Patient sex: F
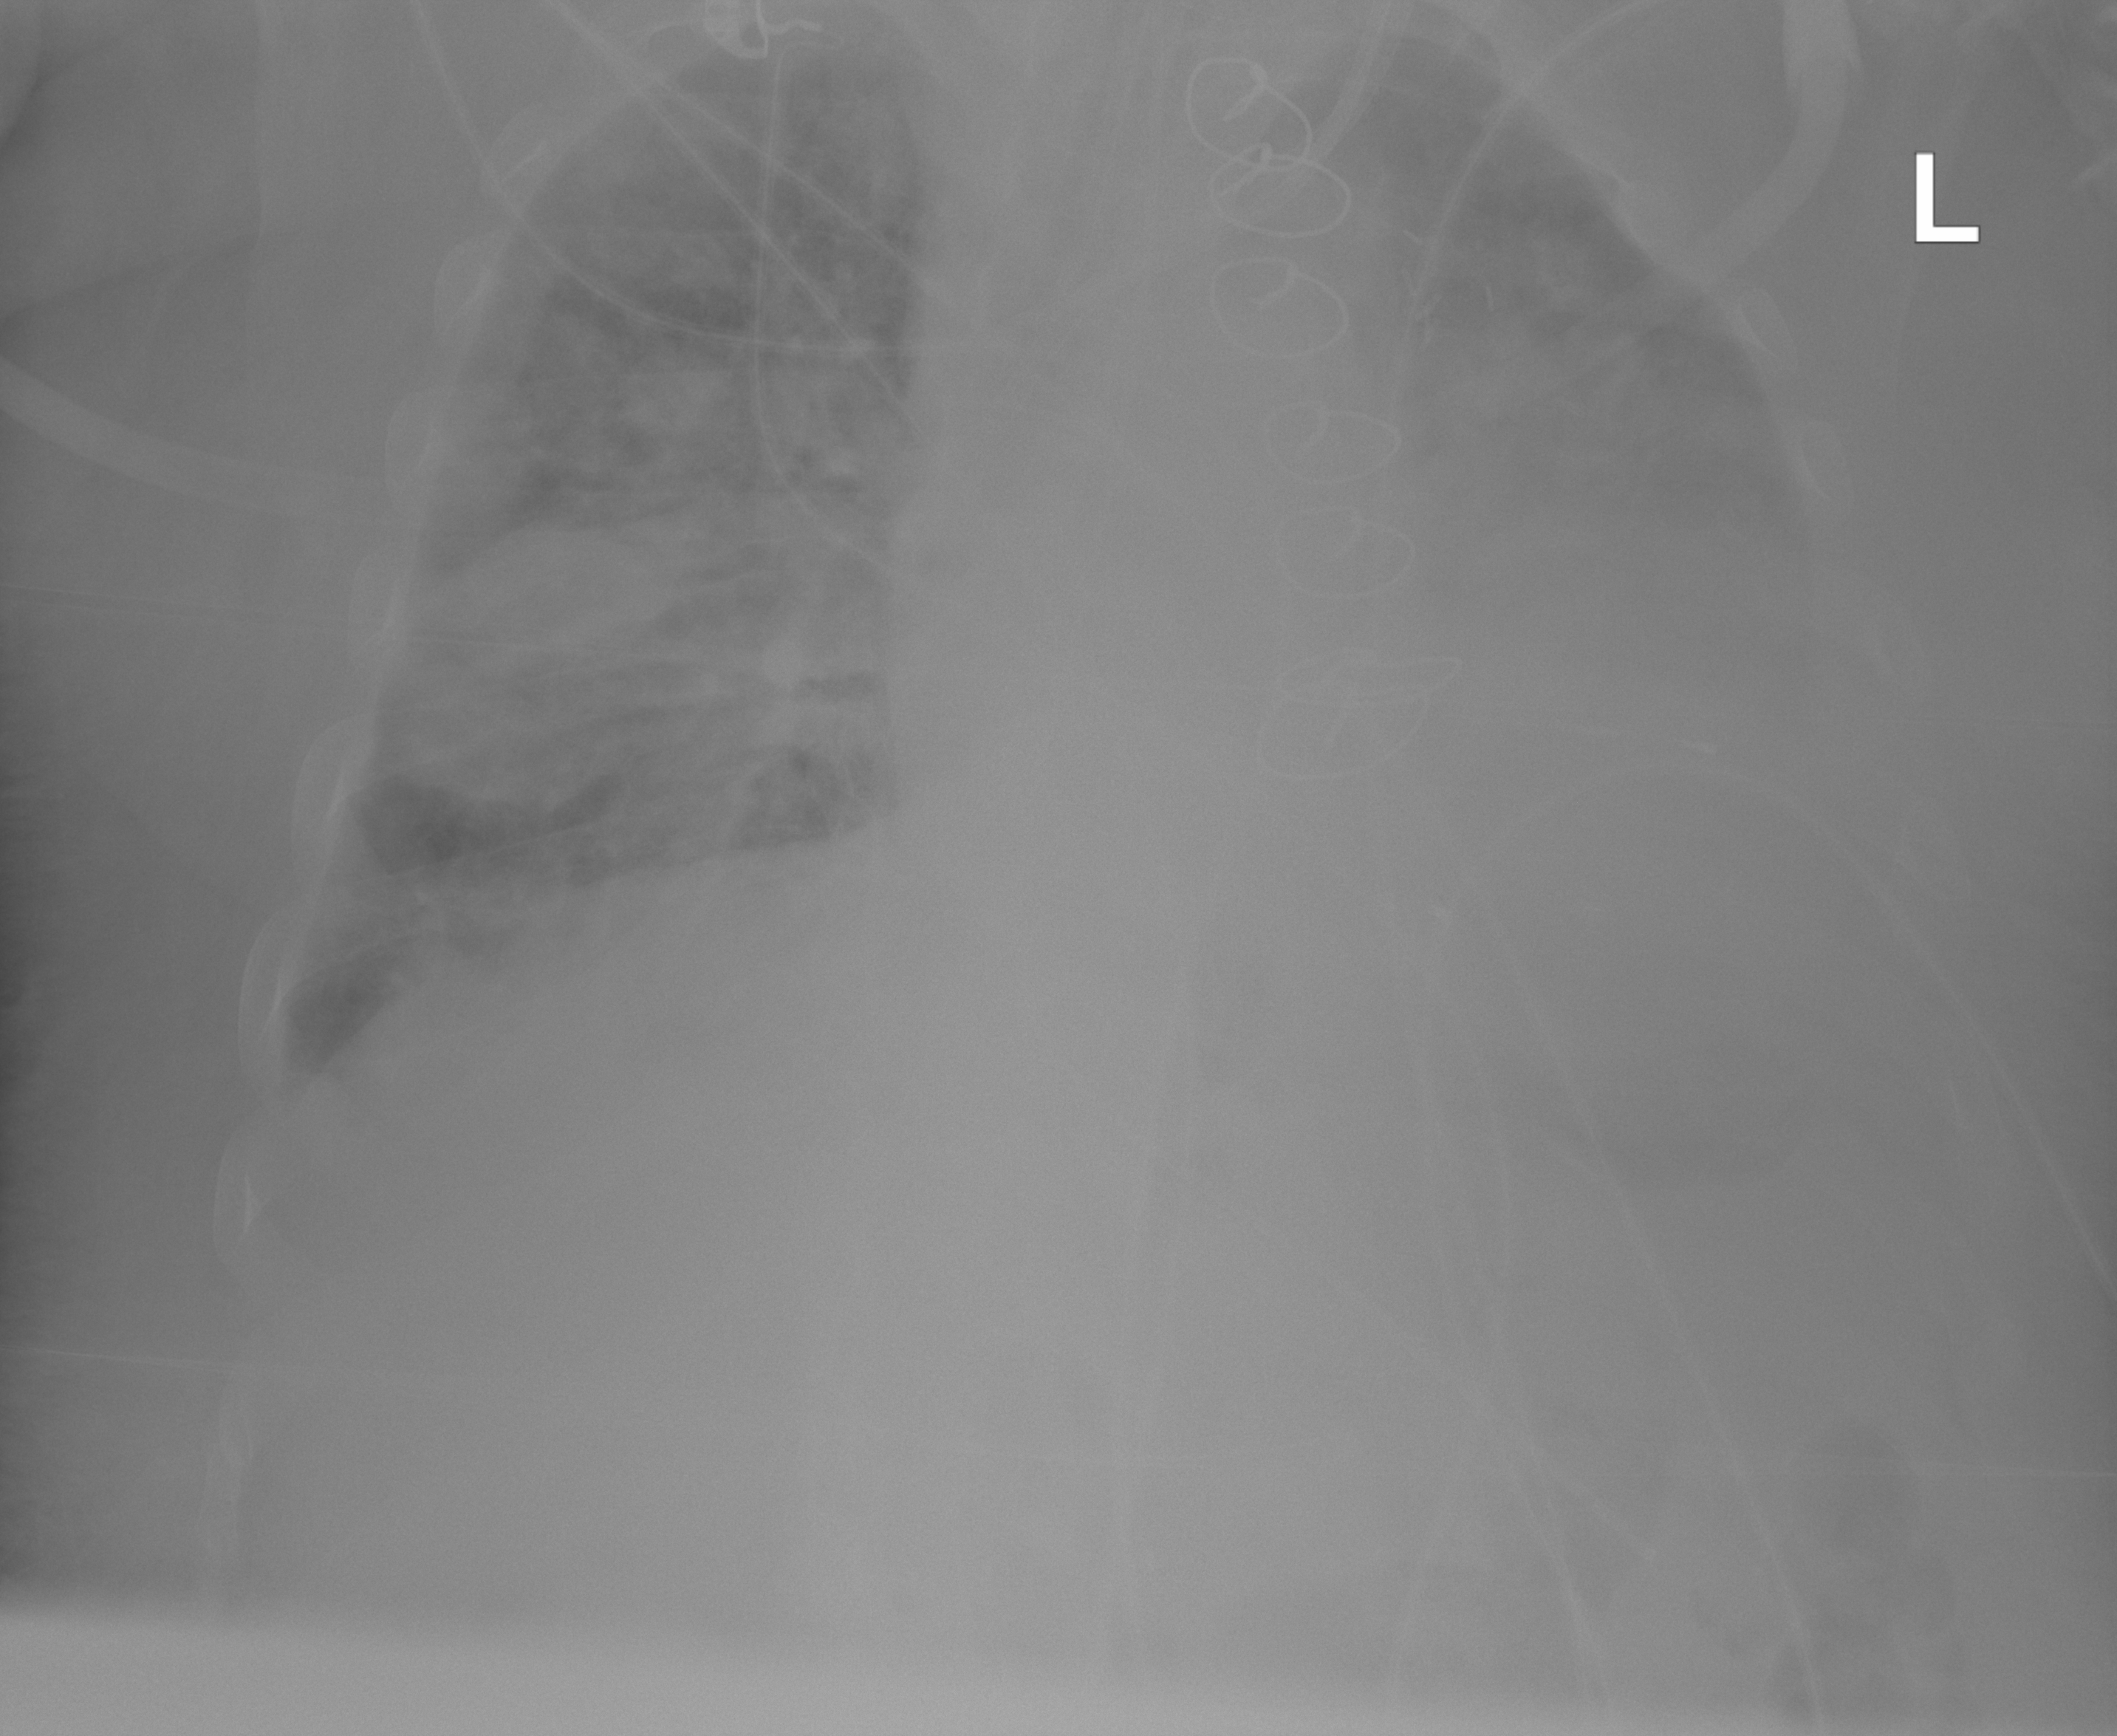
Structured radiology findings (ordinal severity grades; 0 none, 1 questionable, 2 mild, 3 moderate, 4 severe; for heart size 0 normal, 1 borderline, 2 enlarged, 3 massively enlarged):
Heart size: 3
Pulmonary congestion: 3
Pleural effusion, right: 0
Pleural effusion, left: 3
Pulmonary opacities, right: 3
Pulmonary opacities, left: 3
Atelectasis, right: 3
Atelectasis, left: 2